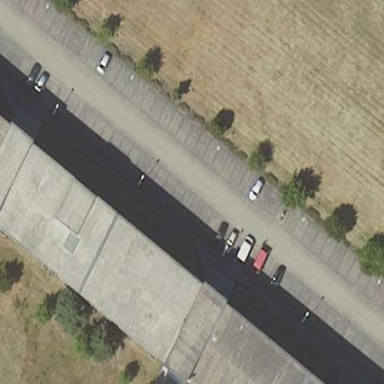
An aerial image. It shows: Parking area with paving stones.